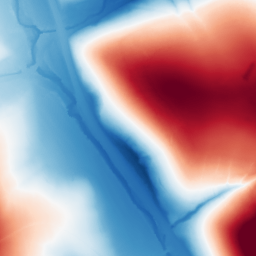
Category: classical
Decomposition family: gaussian
Decomposition parameters: sigma: 100
Upsampling method: lanczos
Upsampling parameters: scale: 8
Upsampling scale: 8